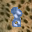
Label: 8